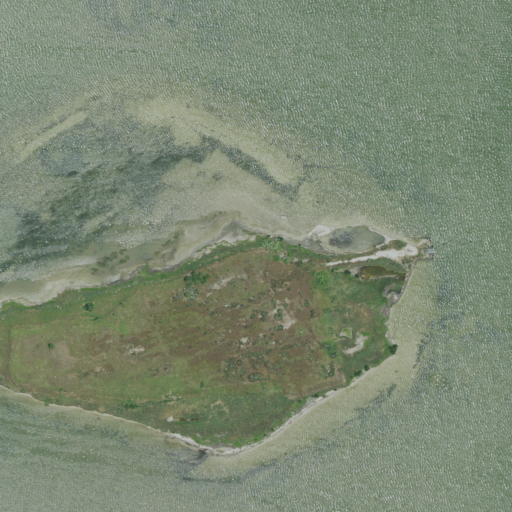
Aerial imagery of island in Texas named Pita Island containing open water, herbaceous wetlands, grassland, and shrub